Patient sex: F
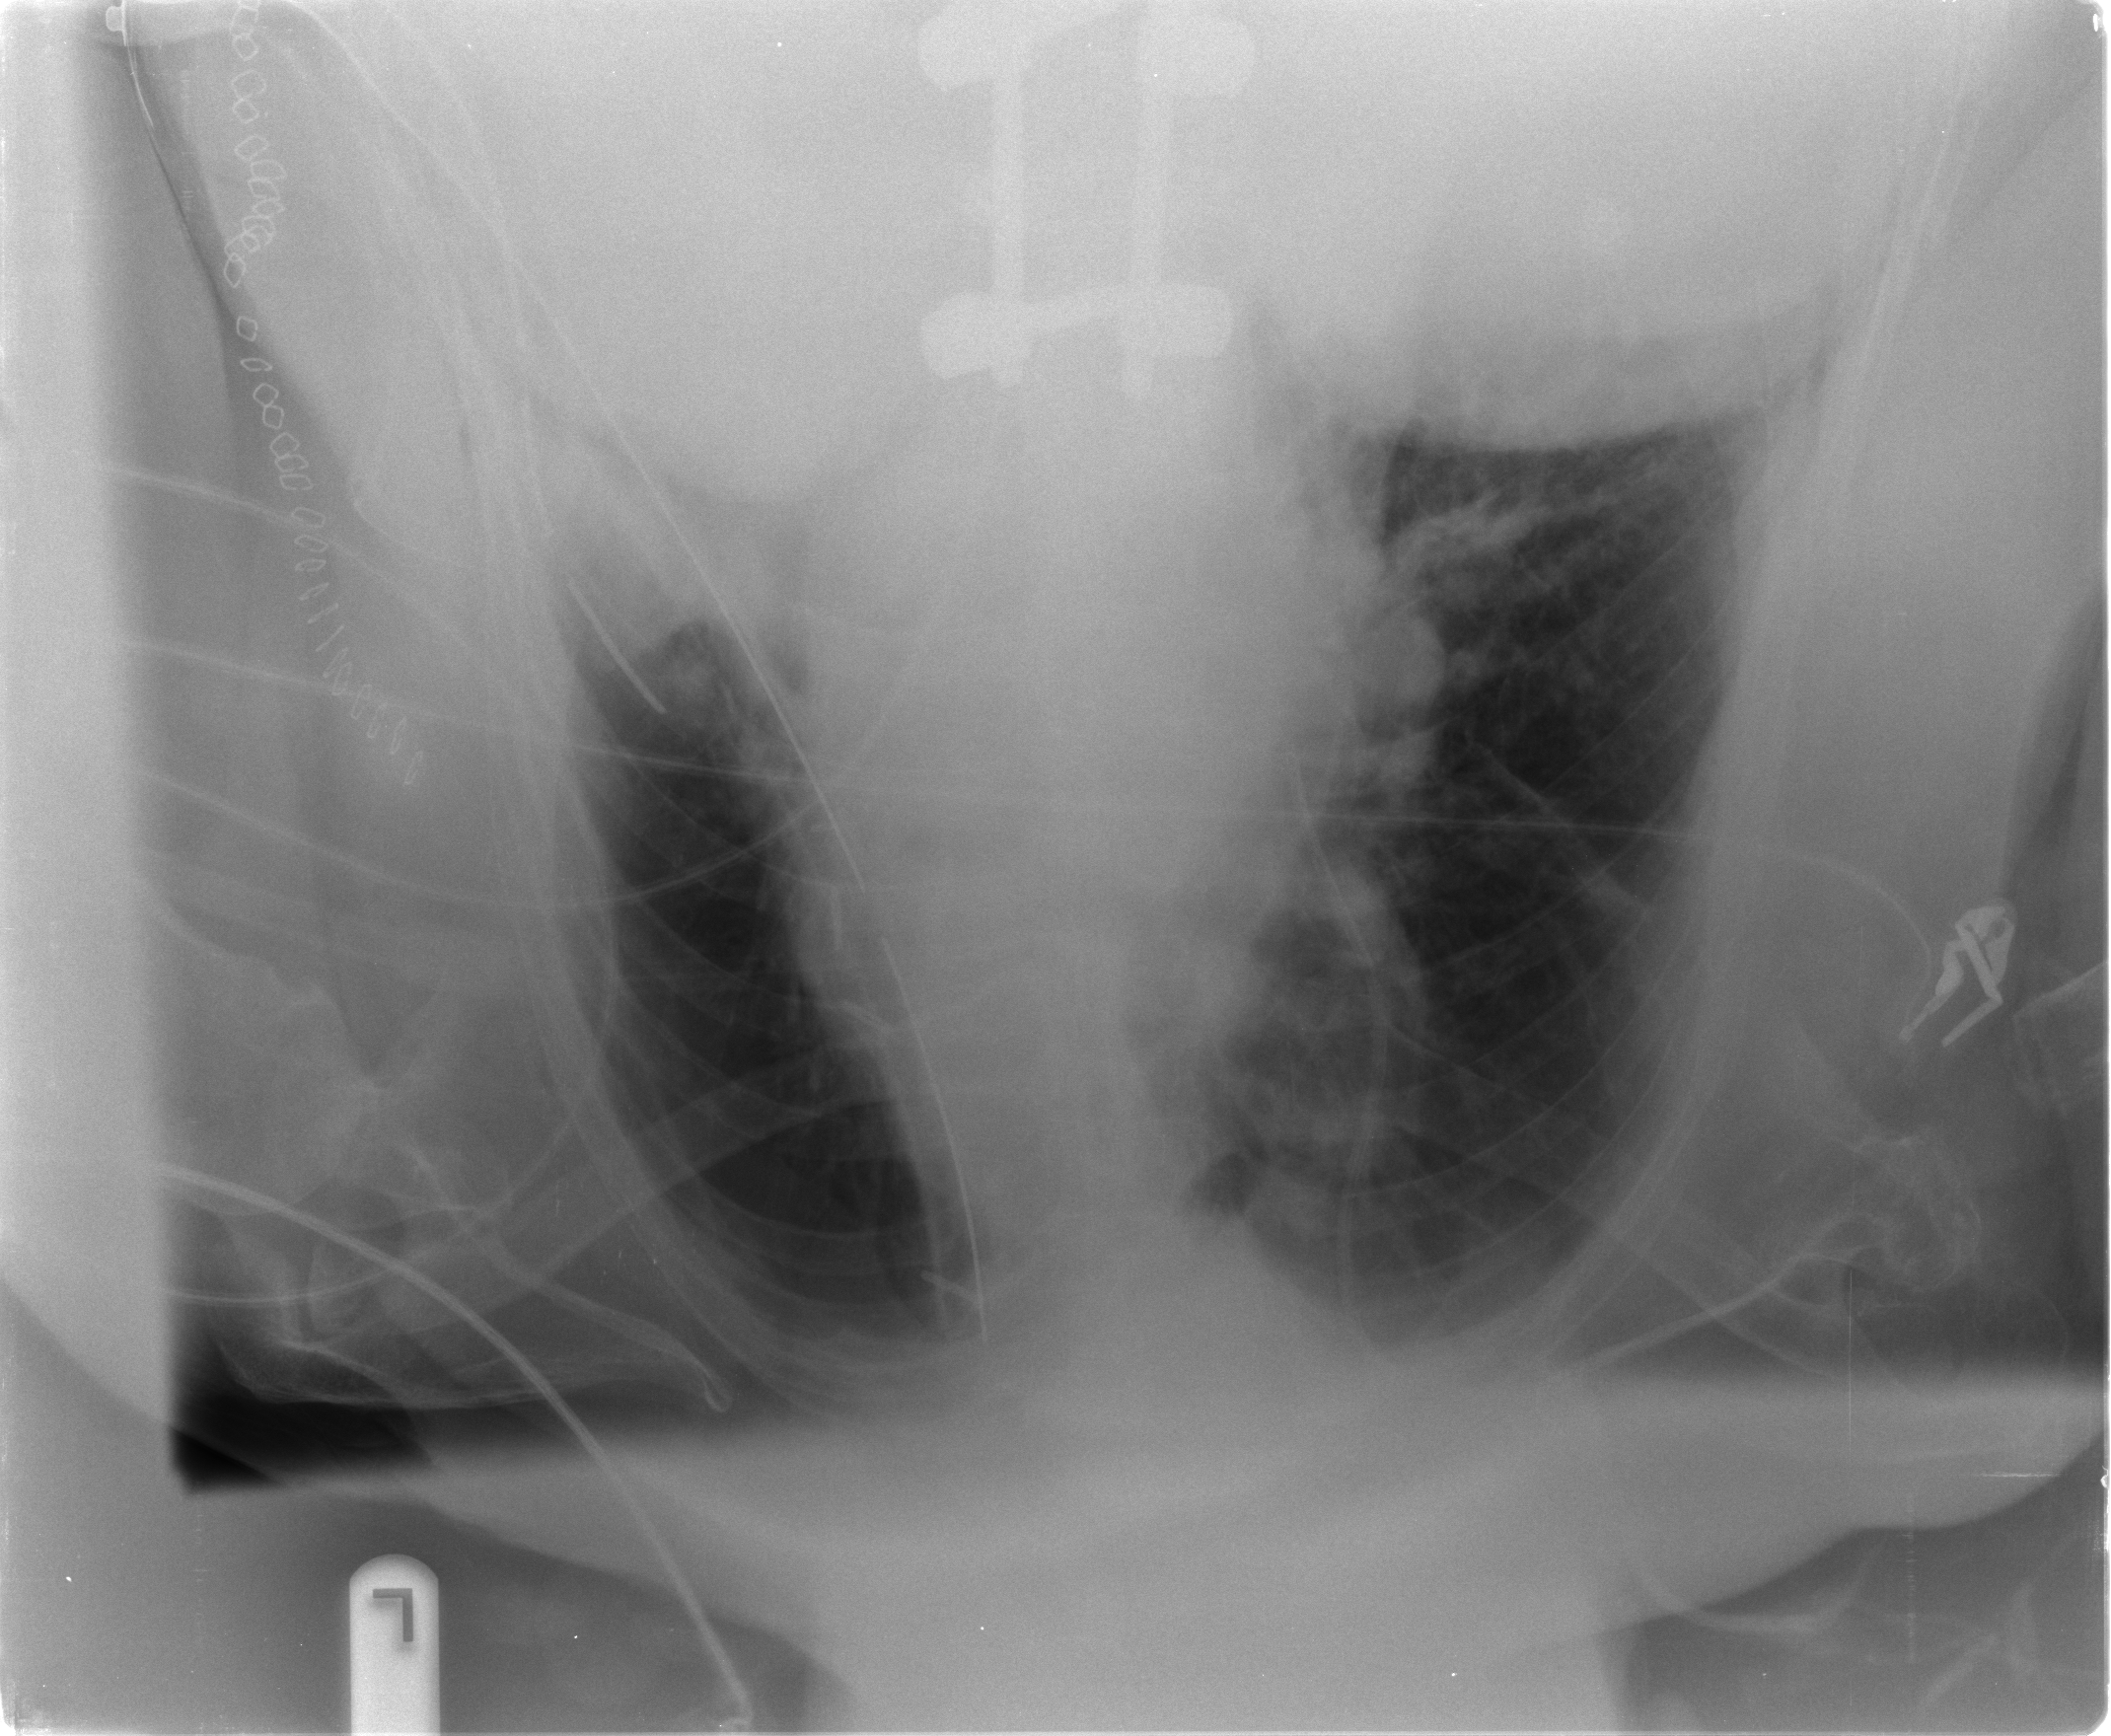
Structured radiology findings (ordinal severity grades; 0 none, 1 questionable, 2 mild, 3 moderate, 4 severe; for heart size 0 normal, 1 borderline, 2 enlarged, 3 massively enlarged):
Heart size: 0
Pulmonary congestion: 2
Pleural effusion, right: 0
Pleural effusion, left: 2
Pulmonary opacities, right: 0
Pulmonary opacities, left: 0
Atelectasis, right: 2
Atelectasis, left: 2